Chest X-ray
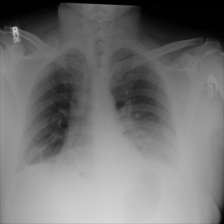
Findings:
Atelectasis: negative
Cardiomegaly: negative
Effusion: negative
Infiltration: negative
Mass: negative
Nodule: negative
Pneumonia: negative
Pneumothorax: negative
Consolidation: positive
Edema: negative
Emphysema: negative
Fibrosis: negative
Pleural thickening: negative
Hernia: negative